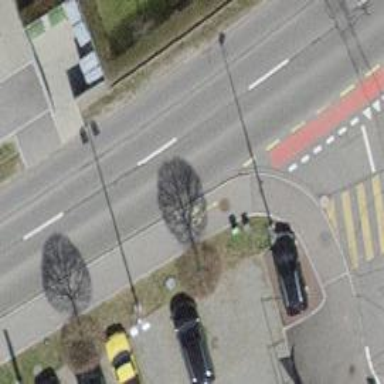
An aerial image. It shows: Asphalt sidewalk along the footway.